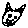
Label: cat